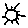
Label: sun